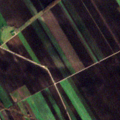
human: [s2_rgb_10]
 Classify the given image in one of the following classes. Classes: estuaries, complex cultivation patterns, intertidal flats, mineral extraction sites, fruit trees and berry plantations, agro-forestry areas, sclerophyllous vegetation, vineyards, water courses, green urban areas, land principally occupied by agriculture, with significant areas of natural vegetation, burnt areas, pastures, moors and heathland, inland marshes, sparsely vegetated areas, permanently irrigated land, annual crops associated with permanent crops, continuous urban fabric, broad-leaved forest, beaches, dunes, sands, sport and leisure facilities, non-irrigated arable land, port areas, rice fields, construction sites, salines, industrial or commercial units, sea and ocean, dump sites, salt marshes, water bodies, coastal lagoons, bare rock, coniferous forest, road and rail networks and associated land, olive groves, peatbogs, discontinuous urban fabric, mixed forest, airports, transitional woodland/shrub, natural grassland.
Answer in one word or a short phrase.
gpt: non-irrigated arable land